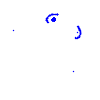
Particle: electron